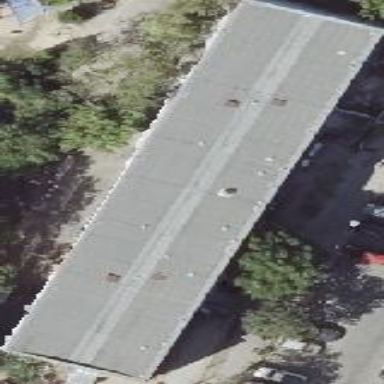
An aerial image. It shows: Kindergarten building.